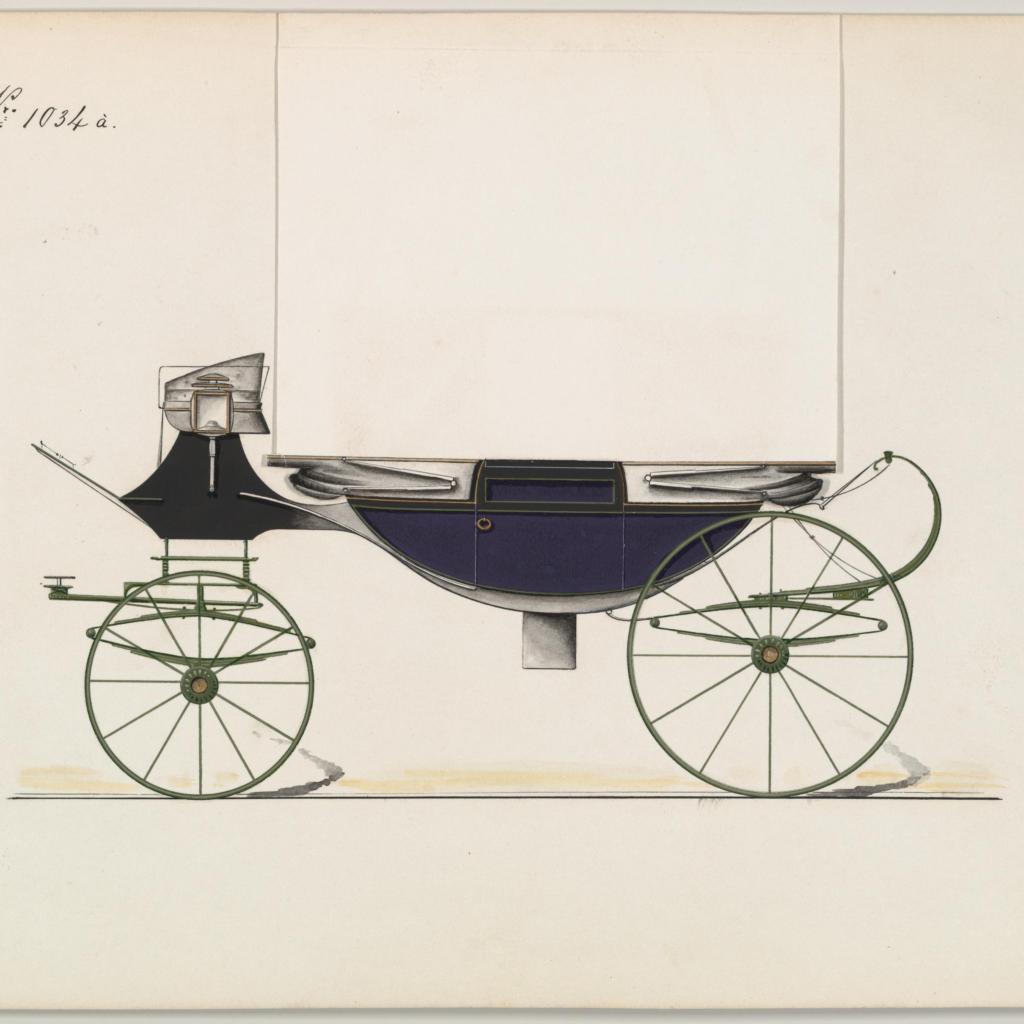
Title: Design for Landau, no. 1034a
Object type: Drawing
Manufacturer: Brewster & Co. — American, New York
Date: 1850–70
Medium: Pen and black ink, watercolor and gouache with gum arabic and metallic ink
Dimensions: sheet: 7 1/8 x 9 7/8 in. (18.1 x 25.1 cm)
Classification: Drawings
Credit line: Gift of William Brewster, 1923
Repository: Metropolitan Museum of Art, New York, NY